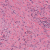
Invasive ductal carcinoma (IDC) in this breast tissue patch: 0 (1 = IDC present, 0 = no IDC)